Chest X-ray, PA view. Patient: 58 years old, sex M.
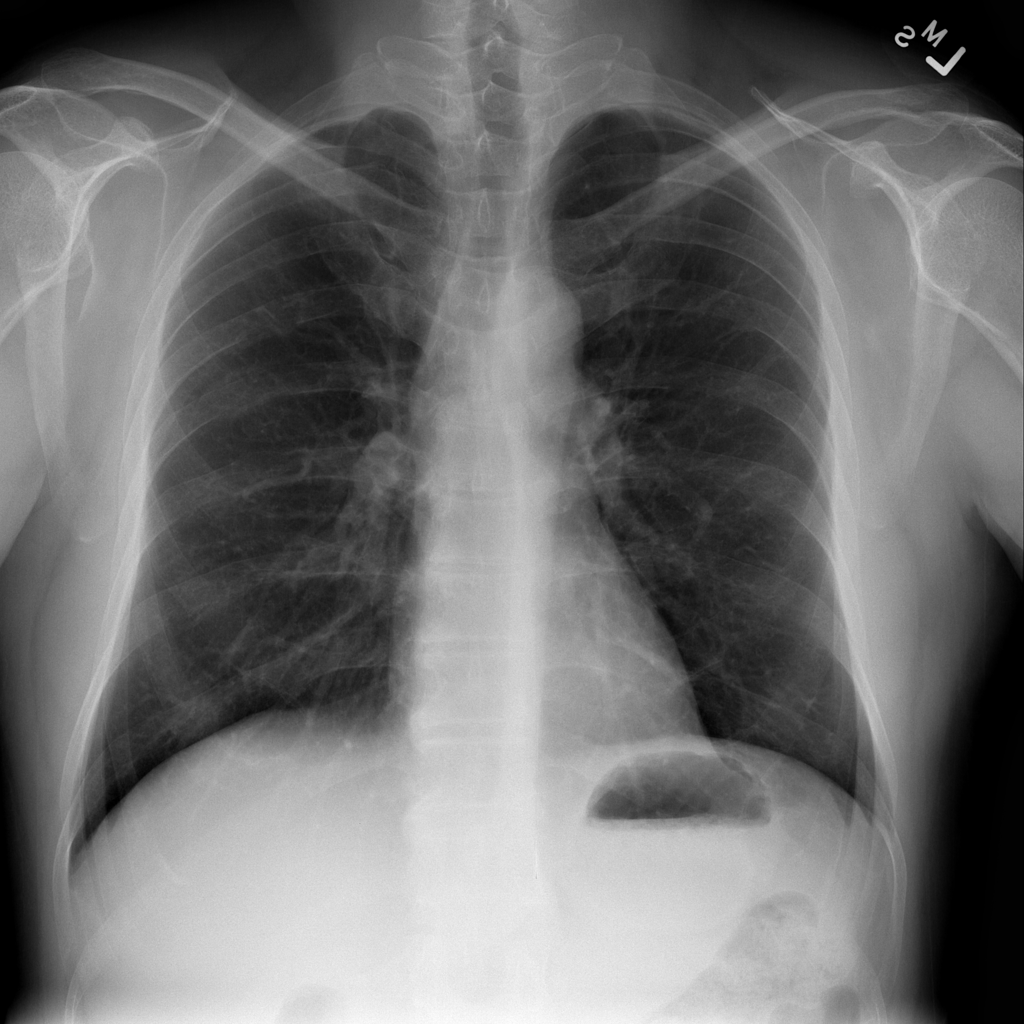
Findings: No Finding